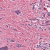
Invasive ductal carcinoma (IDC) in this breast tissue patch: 1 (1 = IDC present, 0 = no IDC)